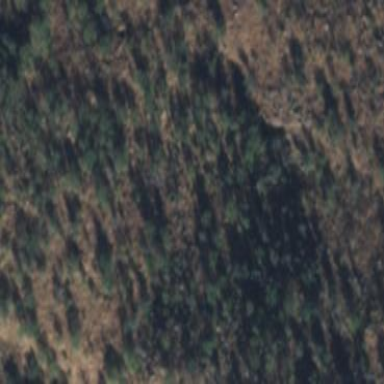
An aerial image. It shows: Evergreen woodland with needle-leaved trees.